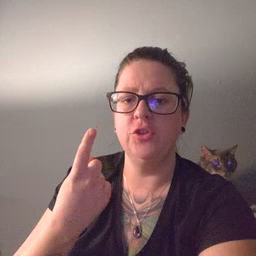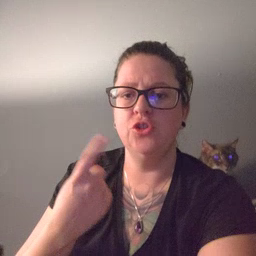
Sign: first